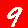
Digit: 9